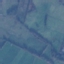
Land use / land cover: Pasture